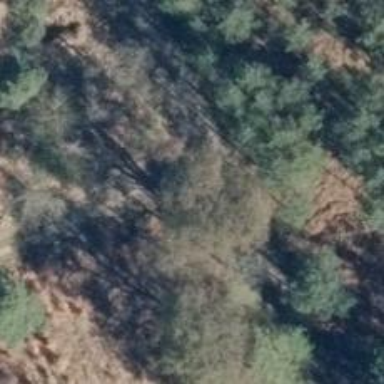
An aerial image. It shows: Hunting stand.